Field crop: maize
Growth stage: 2
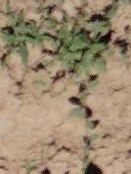
Species: convolvulus